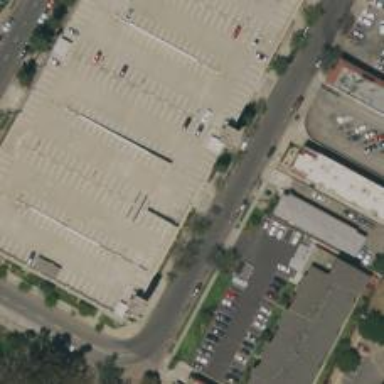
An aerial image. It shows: Multi-storey parking lot with asphalt surface.